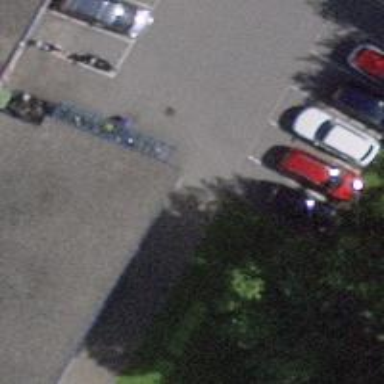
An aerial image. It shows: Road serving as parking aisle.